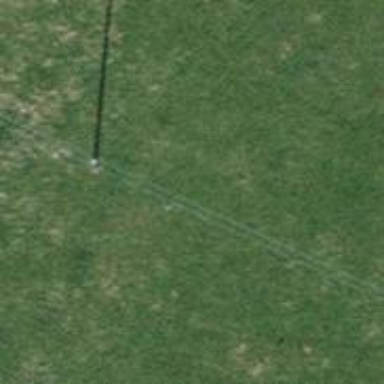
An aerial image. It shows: Power pole.